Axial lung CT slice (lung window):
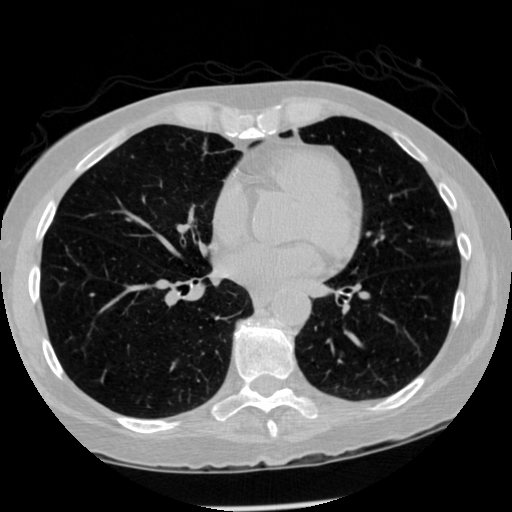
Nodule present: no